Question: Hey guys I have done lots of work with ASIHTTPRequest so far and use it several times in my ios application, however in one area of my app where I have added another asihttprequest method its not working properly.
First of all it must be said that the reason I'm trying to spread the load of downloading and parsing the data.. If I do this on the subview it takes a good 2-3 second to go through the second xml sheet and get all of the related values out.. where as If I do it on this mainview where people are not seeing anything load etc then when the go back to the subview it should look almost instant. I don't know how correct this is but I figure its a okay thing to do to make the app feel abit snappier.
So I am setting it the asihttprequest methods identically as the other ones that work minus caching.
What happens is I select a table cell from the main view that loads the second view and parses a bunch of info to the tableview. the User then selects a value which is passed back to the main view and displayed.
I then parse another lot of xml data checking the selected valueID against everything in the second xml sheet. so that when the user selects the second cell I pass all the data that was just parsed over to the second view to make it look as though its loaded alot faster.
Heres a flow chart of that will explain what I'm trying to do abit better

This is what the parser code looks like in the main view which is the one thats working in the emulator but not on the iphone.
This is my protocol that I call from the subview and pass all the values I need to over and fire off the request to the mainviews ASIHTTPRequest.
'''
- (void) setManufactureSearchFields:(NSArray *)arrayValues withIndexPath:(NSIndexPath *)myIndexPath
{
manufactureSearchObjectString = [[arrayValues valueForKey:@"MANUFACTURER"] objectAtIndex:0];
manufactureIdString = [[arrayValues valueForKey:@"MANUID"] objectAtIndex:0]; //Restricts Models dataset
manufactureResultIndexPath = myIndexPath;
[self.tableView reloadData]; //reloads the tabels so you can see the value in the tableViewCell.
//need some sort of if statment here so that if the back button is pressed modelSearchObjectString is not changed..
if (oldManufactureSearchObjectString != manufactureSearchObjectString) {
modelResultIndexPath = NULL;
modelSearchObjectString = @"empty";
oldManufactureSearchObjectString = [[NSString alloc] initWithFormat:manufactureSearchObjectString];
}
//These two lines below are what execute ASIHTTPRequest and set up my parser etc
dataSetToParse = @"ICMod"; // This sets the if statment inside parserDidEndDocument
[self setRequestString:@"ICMod.xml"]; //Sets the urlstring for XML inside setRequestString
}
'''
This then fires the ASIHTTPRequest delegate methods.
'''
- (IBAction)setRequestString:(NSString *)string
{
//Set database address
//NSMutableString *databaseURL = [[NSMutableString alloc] initWithString:@"http://127.0.0.1:8888/codeData/"]; // imac development
NSMutableString *databaseURL = [[NSMutableString alloc] initWithString:@"http://127.0.0.1:8888/codeData/"]; // iphone development
//PHP file name is being set from the parent view
[databaseURL appendString:string];
NSLog(@"%@", databaseURL);
//call ASIHTTP delegates (Used to connect to database)
NSURL *url = [NSURL URLWithString:databaseURL];
//This sets up all other request
ASIFormDataRequest *request = [ASIFormDataRequest requestWithURL:url];
[request setDelegate:self];
[request startAsynchronous];
}
'''
When I run this through debug with break points while testing on the iphone this is where the app falls over.. but On the emulator it has no problems.
This next method never gets called when testing on the iphone but workds sweet on the emulator.
'''
- (void)requestFinished:(ASIHTTPRequest *)request
{
responseString = [request responseString]; //Pass requested text from server over to NSString
capturedResponseData = [responseString dataUsingEncoding:NSUTF8StringEncoding];
[self startTheParsingProcess:capturedResponseData];
}
'''
This is the only other delegate that is fired when testing on the iphone, sends me an alret saying the connection has timed out.
'''
- (void)requestFailed:(ASIHTTPRequest *)request
{
NSError *error = [request error];
NSLog(@"%@", error);
UIAlertView *errorAlert = [[UIAlertView alloc] initWithTitle:@"Error!" message:@"A connection failure occurred." delegate:self cancelButtonTitle:@"OK" otherButtonTitles:nil, nil];
[errorAlert show];
}
'''
I don't think you need to see all the parser delegates as I don't think they are the issue as this is where the app falls over...
here is what gets printed to the log...
'''
2011-11-29 14:38:08.348 code[1641:707] http://000.000.000.000:0000/codeData/second.xml
2011-11-29 14:38:18.470 code[1641:707] Error Domain=ASIHTTPRequestErrorDomain Code=2 "The request timed out" UserInfo=0x1e83a0 {NSLocalizedDescription=The request timed out}
'''
If you need more of my code let me know.. but I'm at abit of a loss here as like I say there is no difference to how Im doing this ASIHTTPRequest to other views other than I'm initializing it from the protocol that I'm setting up from the second view.. maybe I should set the values before I reload the table or something... I'm not sure though hopefully someone can help me out with this one and spot the issue I cannot see.
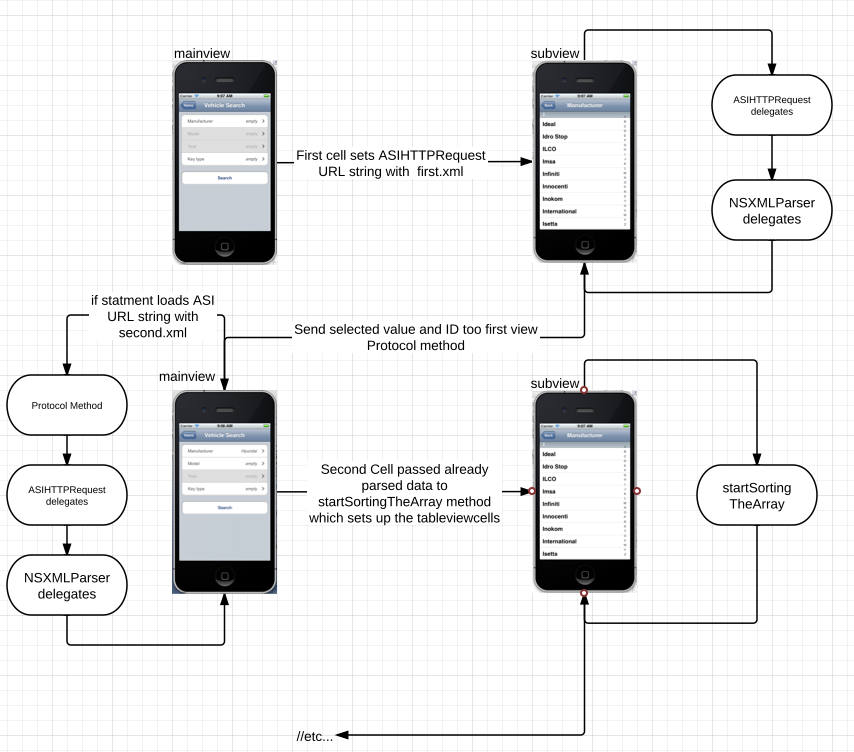
Answer: Can you view 'http://127.0.0.1:8888/codeData/' with Safari on the iPhone? Chances are that server isn't available from whatever networks the iPhone is connected to.
If your iMac is using DCHP it is possible that the address has changed since you originally set the value.